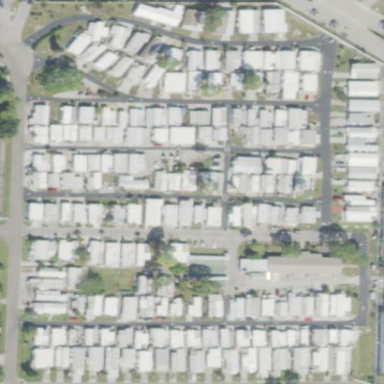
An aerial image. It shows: Residential area with mobile homes.